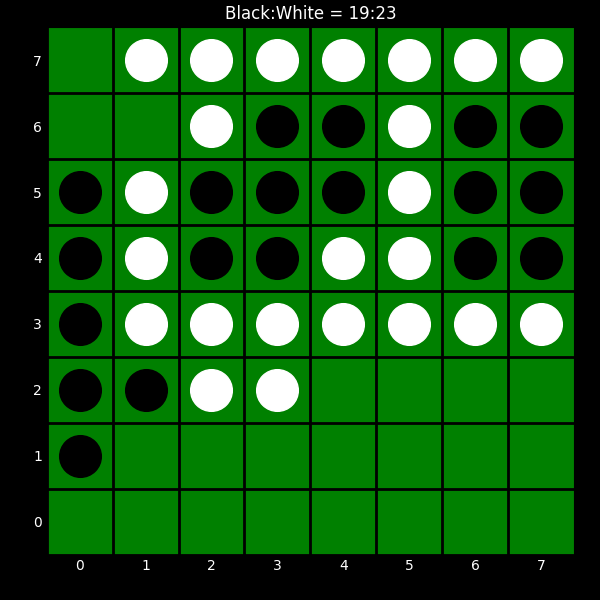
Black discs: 19
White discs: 23